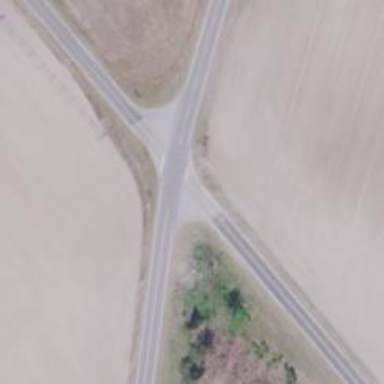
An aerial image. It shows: Road with stop sign.